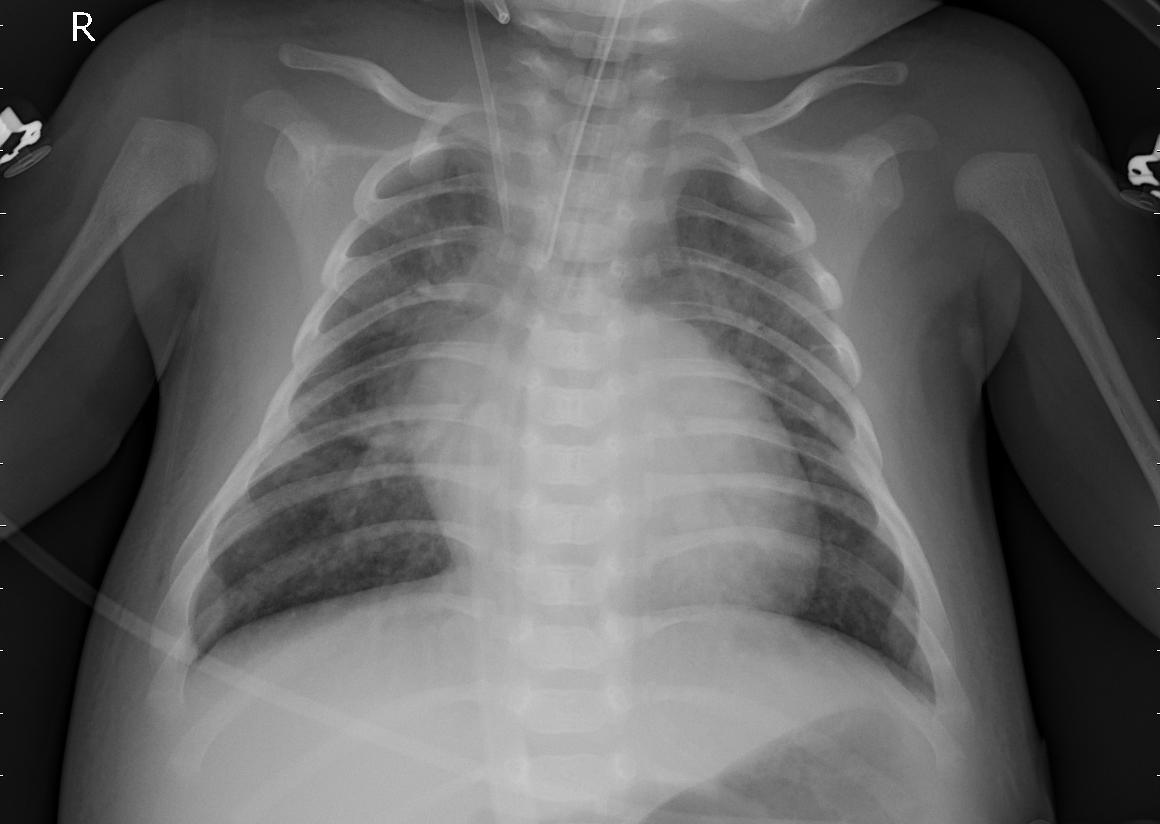
Diagnosis: PNEUMONIA